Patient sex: M
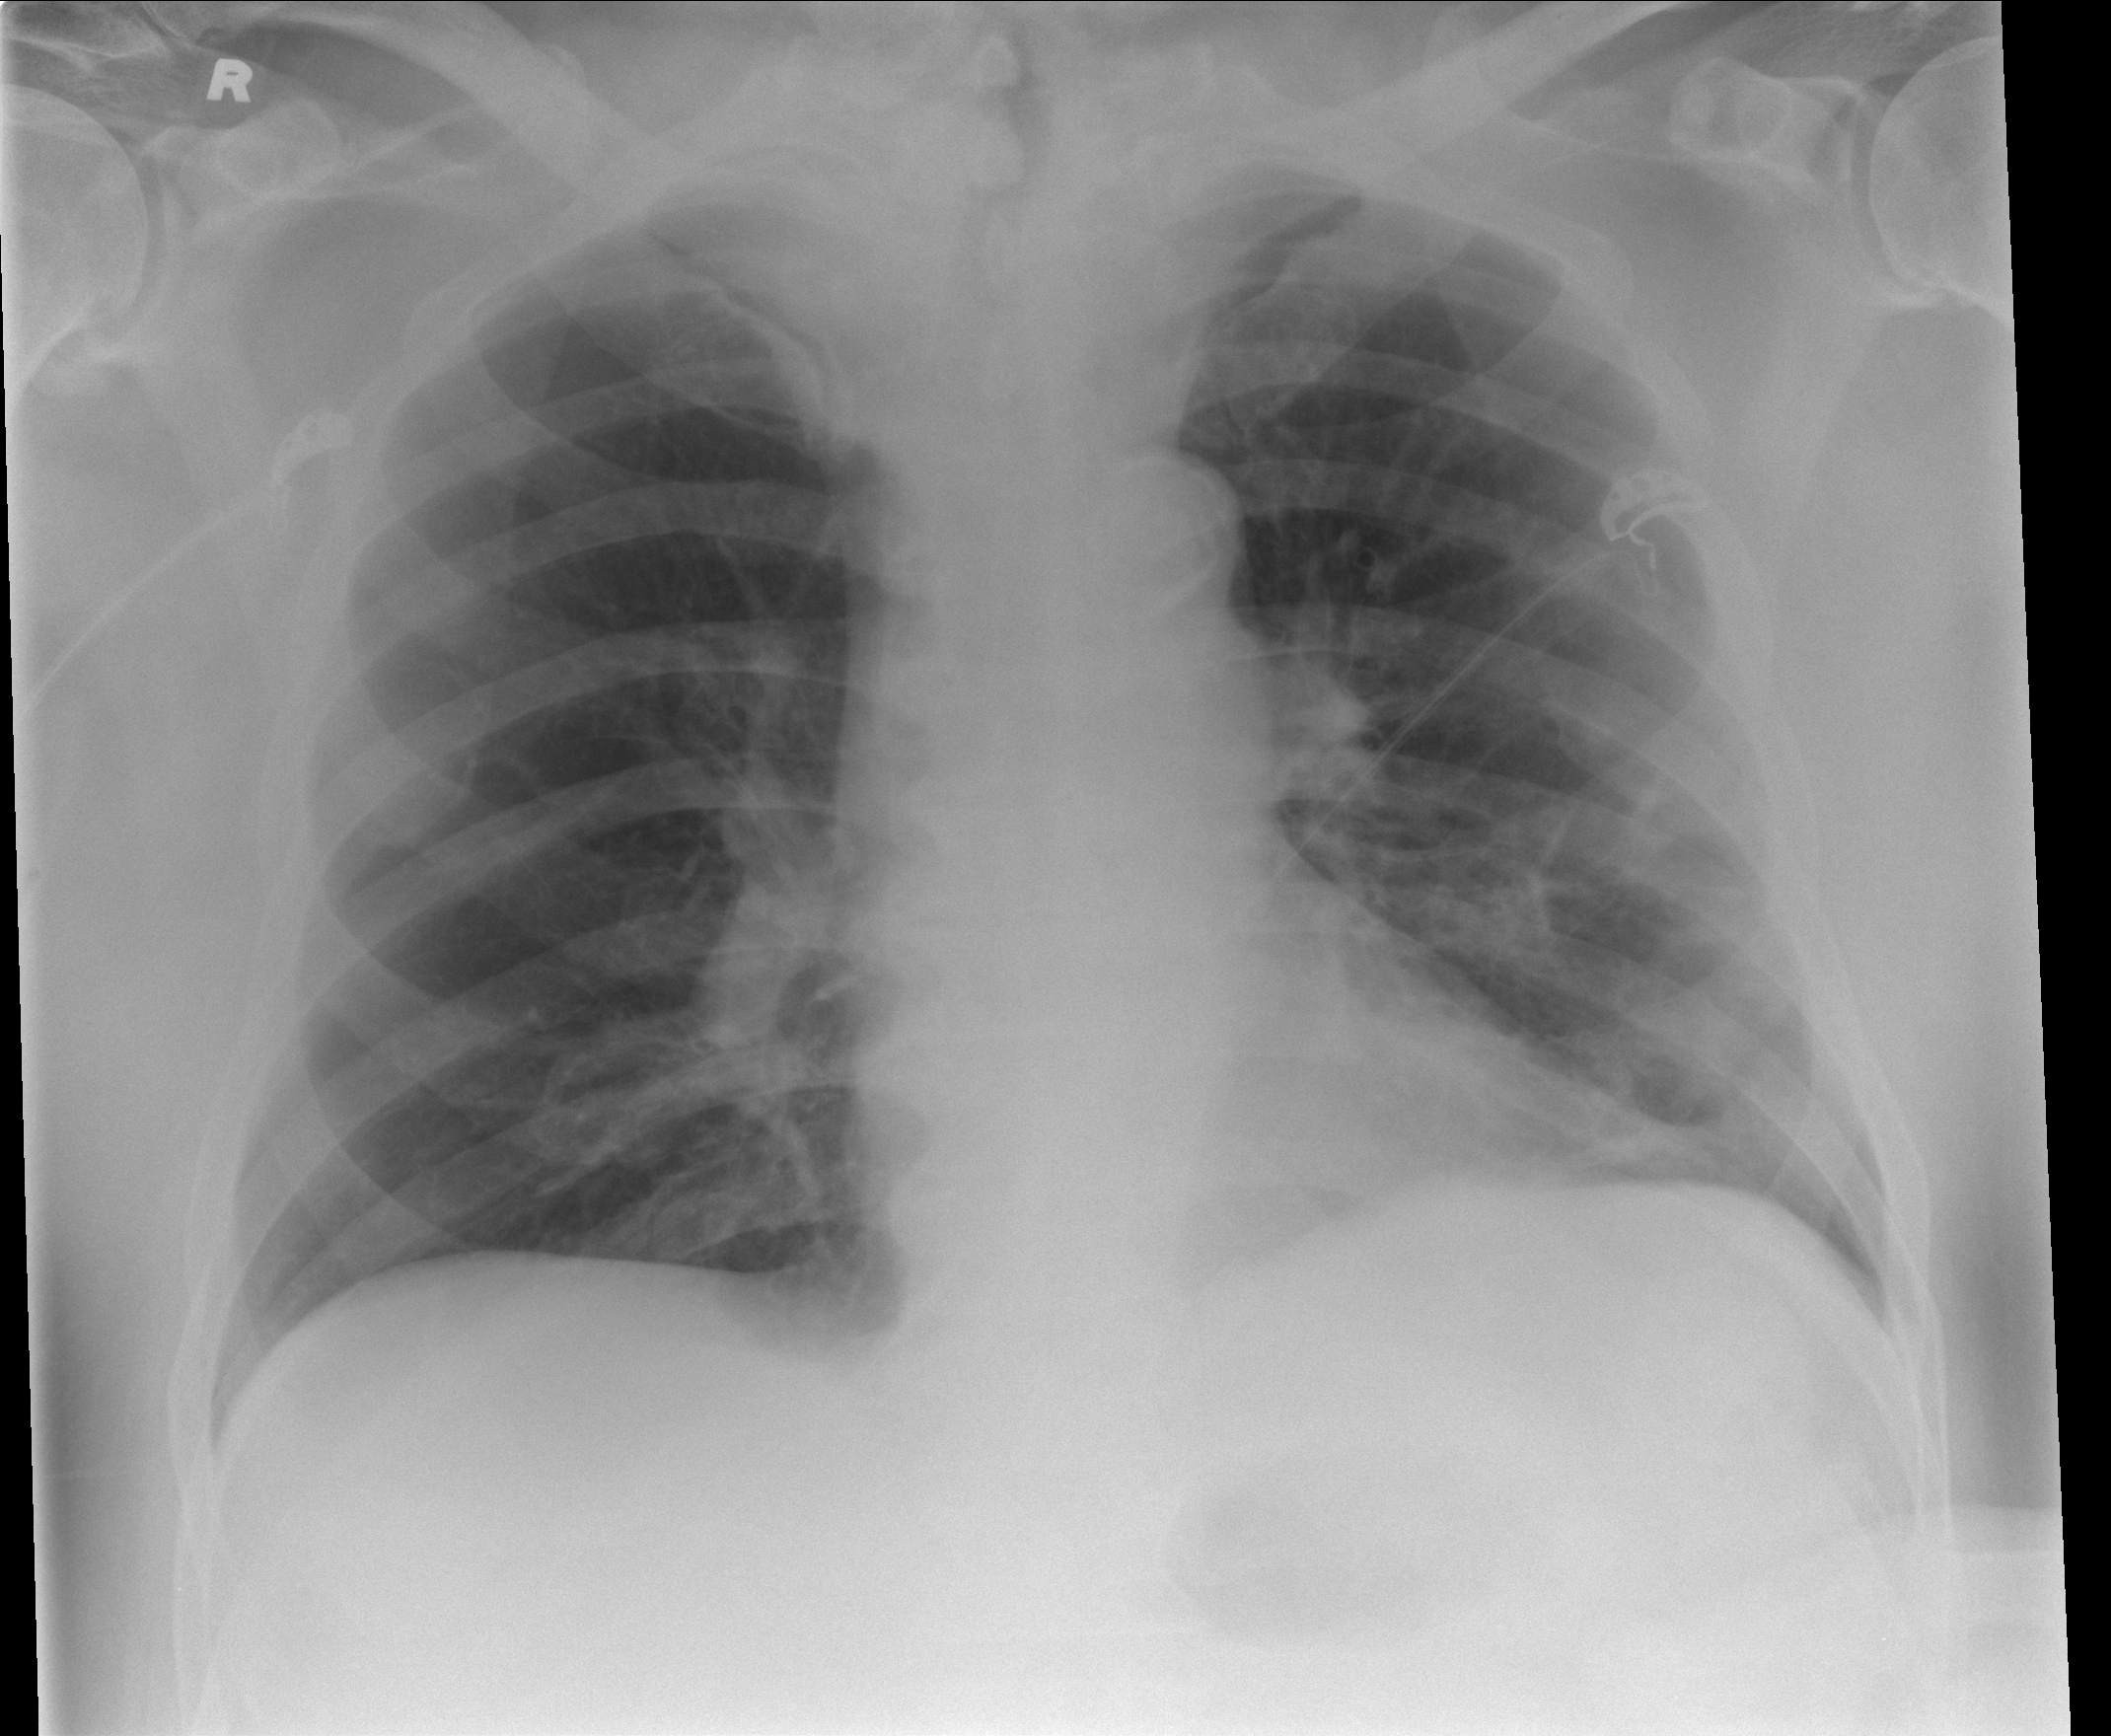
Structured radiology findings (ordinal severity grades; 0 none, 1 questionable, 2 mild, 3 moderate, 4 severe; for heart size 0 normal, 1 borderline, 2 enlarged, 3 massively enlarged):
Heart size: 0
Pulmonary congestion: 0
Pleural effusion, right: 0
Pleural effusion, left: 1
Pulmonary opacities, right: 0
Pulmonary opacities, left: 2
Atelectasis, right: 0
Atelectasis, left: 2